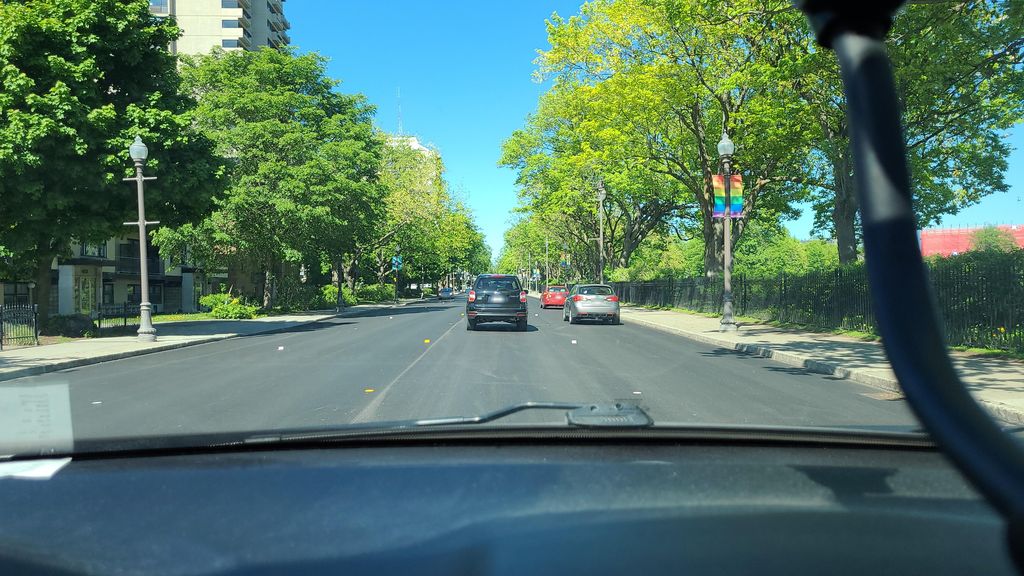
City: quebec_city